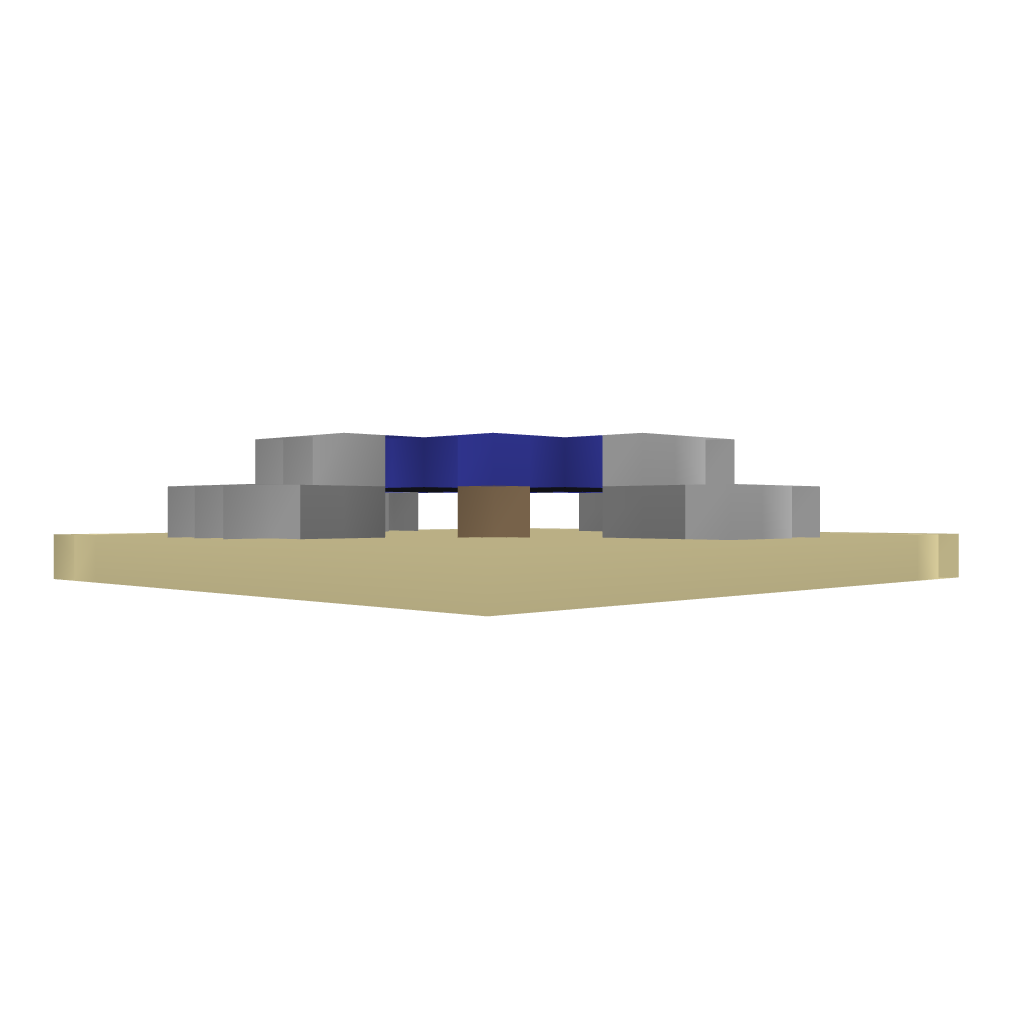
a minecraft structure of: Trampoline